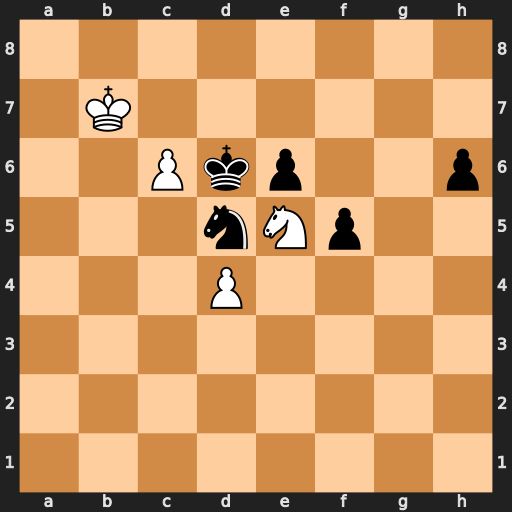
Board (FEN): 8/1K6/2Pkp2p/3nNp2/3P4/8/8/8
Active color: w
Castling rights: -
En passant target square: -
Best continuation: Nc4+ Ke7 Nb6 Nf6 d5 exd5 Nc8+ Ke6 Nd6 Kxd6 c7